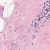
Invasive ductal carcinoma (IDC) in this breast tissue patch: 0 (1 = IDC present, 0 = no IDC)